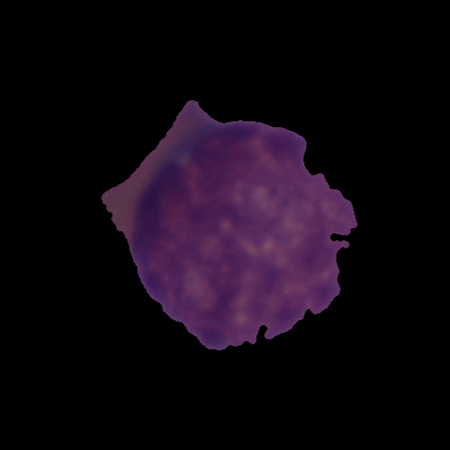
Label: cancer